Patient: sex M, age 69
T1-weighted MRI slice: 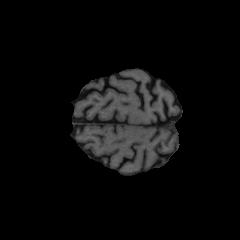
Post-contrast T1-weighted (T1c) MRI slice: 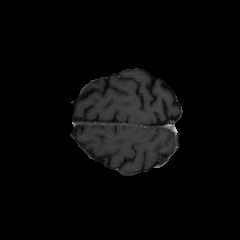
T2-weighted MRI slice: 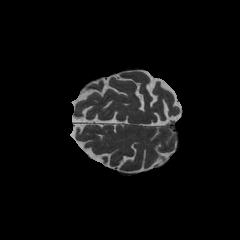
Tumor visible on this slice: no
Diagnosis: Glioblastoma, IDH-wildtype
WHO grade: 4